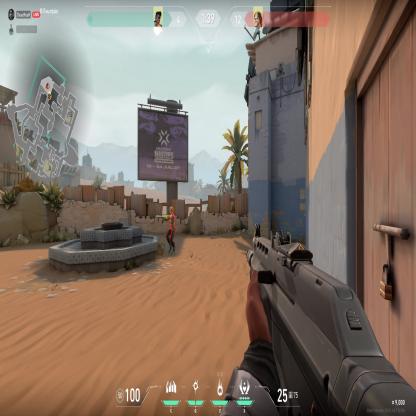
Label: enemy